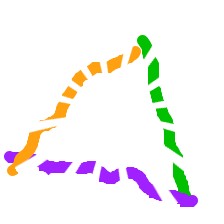
Shape: triangle